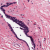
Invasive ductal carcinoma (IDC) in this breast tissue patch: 0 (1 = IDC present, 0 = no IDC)